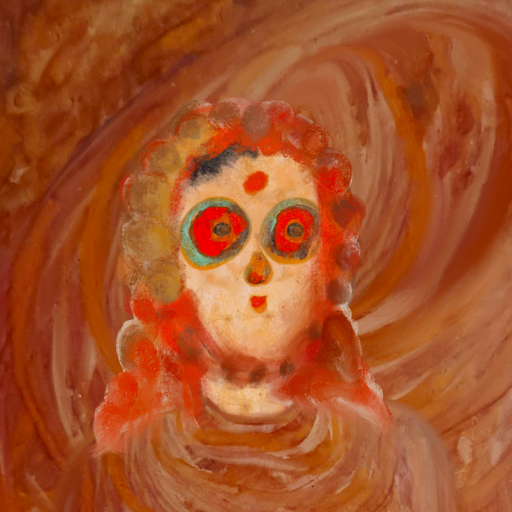
Background: Pious_Lady, Head And Neck Front: Childish, Face Front: Sisters, Bust: Pious_Lady, Hair Front: Rupkatha, Head Accessory: Blank, Second Necklace: Blank, Necklace: Blank, Baby: Blank